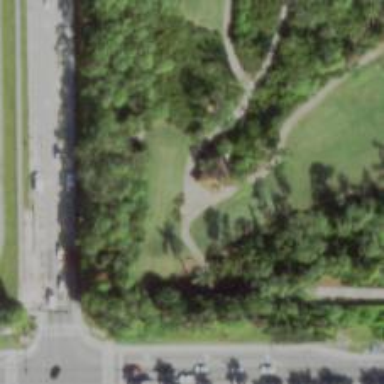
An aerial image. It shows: Path designated for golf carts.